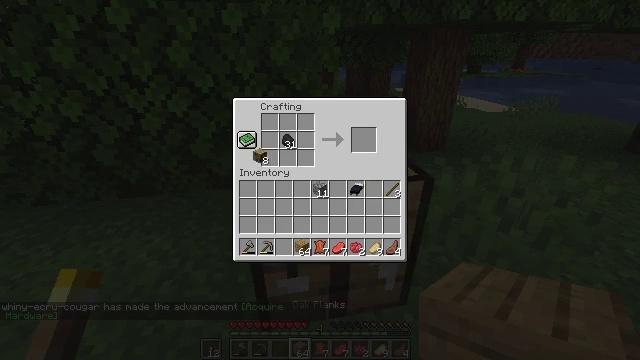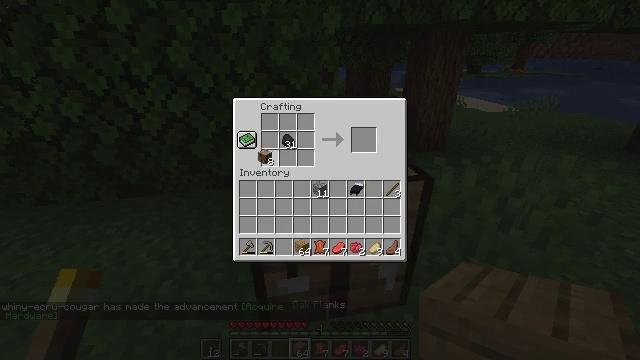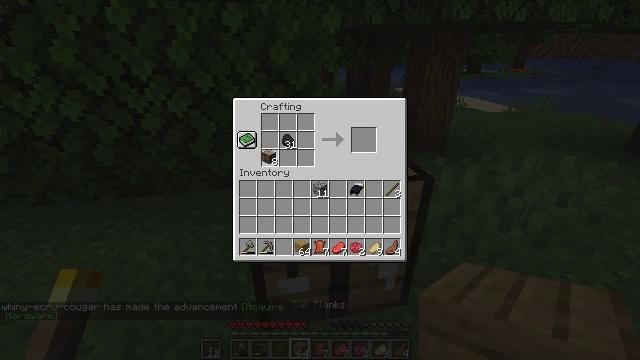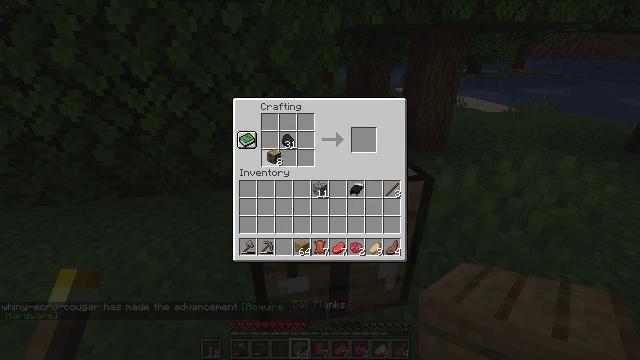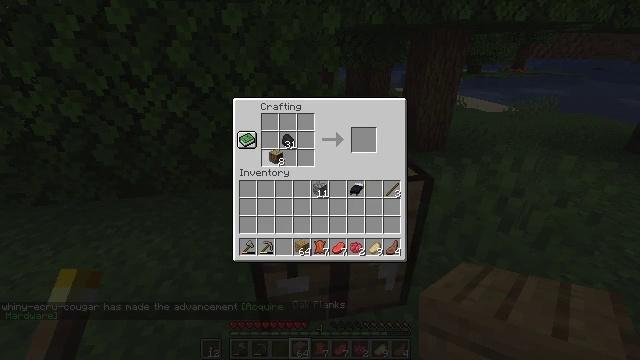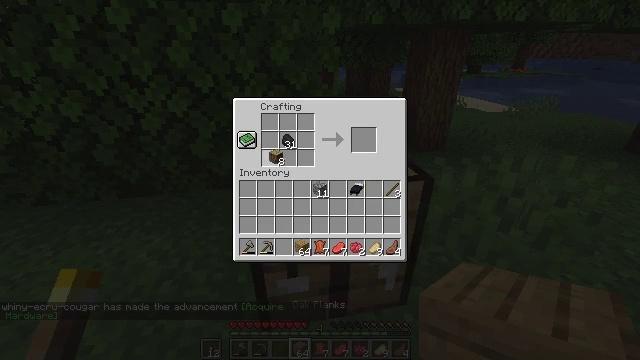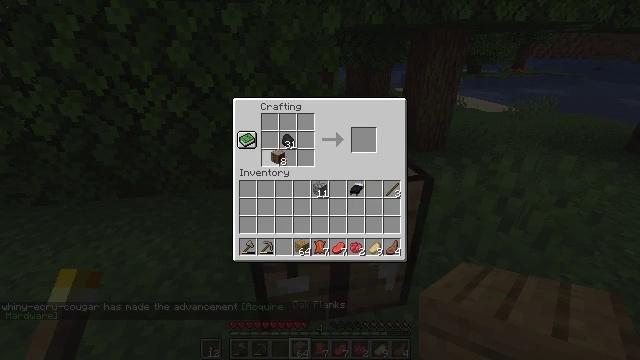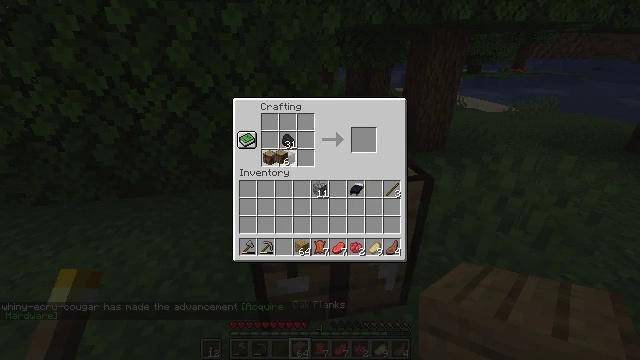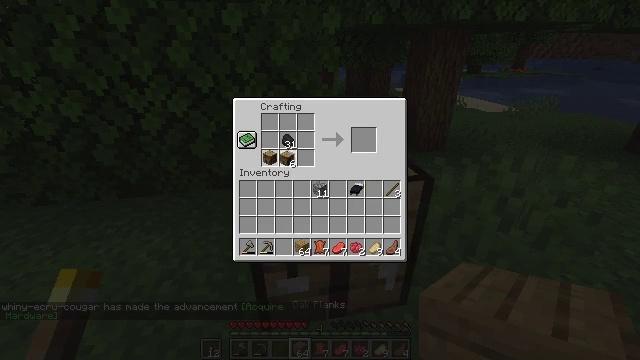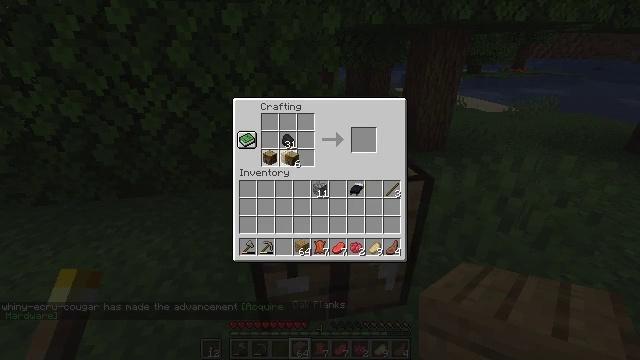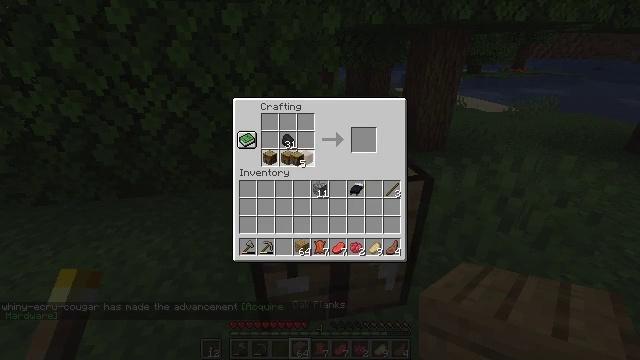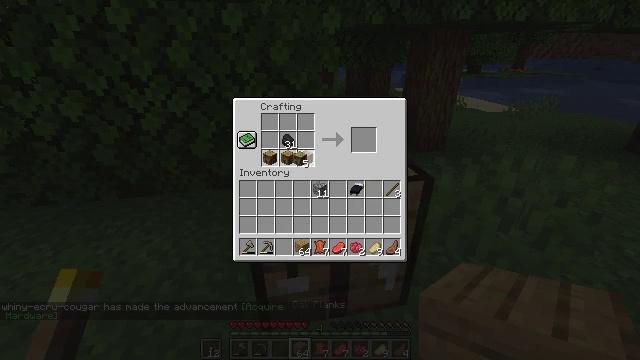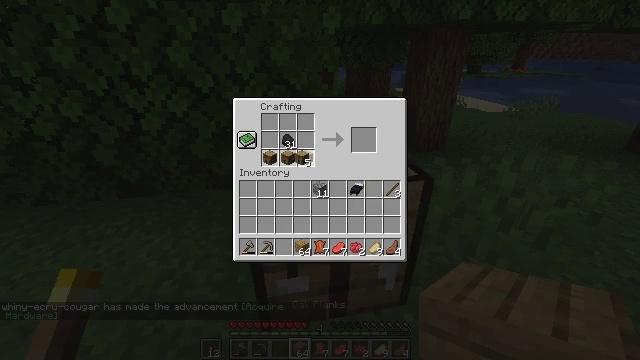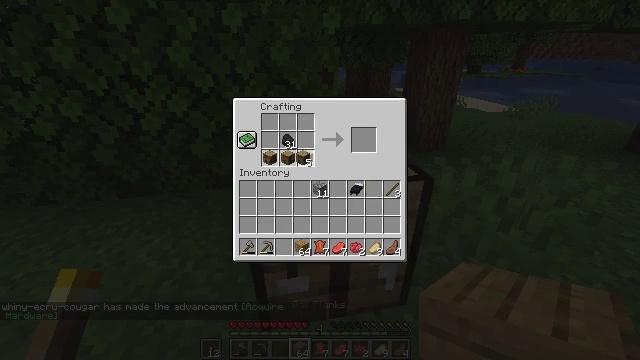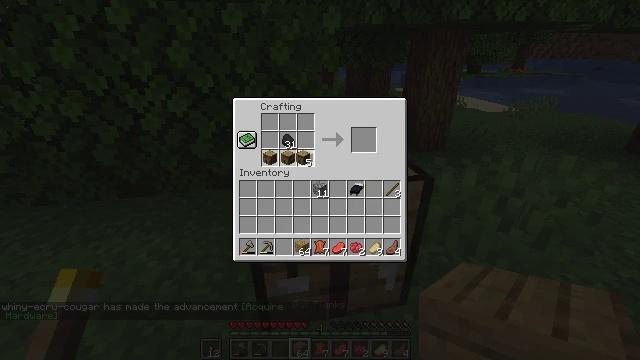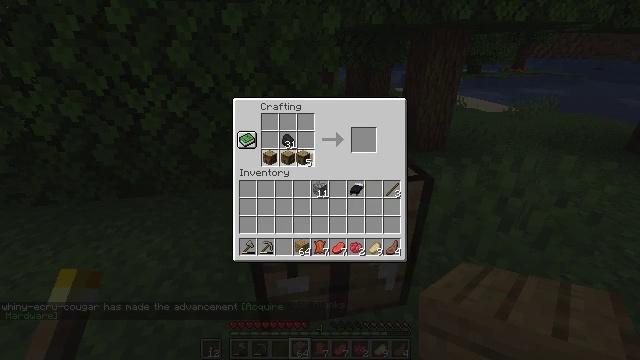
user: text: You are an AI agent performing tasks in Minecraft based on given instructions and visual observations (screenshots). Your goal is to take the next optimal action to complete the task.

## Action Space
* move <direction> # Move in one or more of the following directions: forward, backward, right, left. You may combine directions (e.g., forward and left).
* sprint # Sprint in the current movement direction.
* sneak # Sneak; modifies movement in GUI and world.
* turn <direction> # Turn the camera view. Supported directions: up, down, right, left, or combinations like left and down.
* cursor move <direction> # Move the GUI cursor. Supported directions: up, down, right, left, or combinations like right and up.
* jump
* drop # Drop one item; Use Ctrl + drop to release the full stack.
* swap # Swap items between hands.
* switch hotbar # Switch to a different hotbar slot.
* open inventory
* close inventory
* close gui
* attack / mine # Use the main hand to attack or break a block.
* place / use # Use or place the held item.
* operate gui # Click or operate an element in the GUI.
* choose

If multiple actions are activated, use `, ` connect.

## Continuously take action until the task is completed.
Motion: motion action
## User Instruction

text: Create a campfire using the crafting table.
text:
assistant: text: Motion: no_op
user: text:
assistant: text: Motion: no_op
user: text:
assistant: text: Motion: no_op
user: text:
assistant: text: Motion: no_op
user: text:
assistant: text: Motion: choose
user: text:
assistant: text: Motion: choose
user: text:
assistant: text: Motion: choose
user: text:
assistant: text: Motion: choose
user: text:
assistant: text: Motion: choose
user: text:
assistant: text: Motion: choose
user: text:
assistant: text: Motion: choose
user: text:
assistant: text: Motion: choose
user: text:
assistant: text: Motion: choose
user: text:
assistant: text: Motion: choose
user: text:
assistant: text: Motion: choose
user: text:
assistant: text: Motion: no_op
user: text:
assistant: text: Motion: no_op
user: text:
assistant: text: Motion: cursor move down
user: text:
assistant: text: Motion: cursor move down
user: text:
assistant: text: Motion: cursor move left
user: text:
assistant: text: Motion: cursor move up
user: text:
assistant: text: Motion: no_op
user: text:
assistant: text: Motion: no_op
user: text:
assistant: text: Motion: cursor move down
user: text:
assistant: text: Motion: cursor move down
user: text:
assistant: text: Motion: operate gui
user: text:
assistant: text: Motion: operate gui
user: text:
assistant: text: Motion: operate gui
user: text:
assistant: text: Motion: no_op
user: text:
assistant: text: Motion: cursor move right